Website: walmart
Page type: receipt
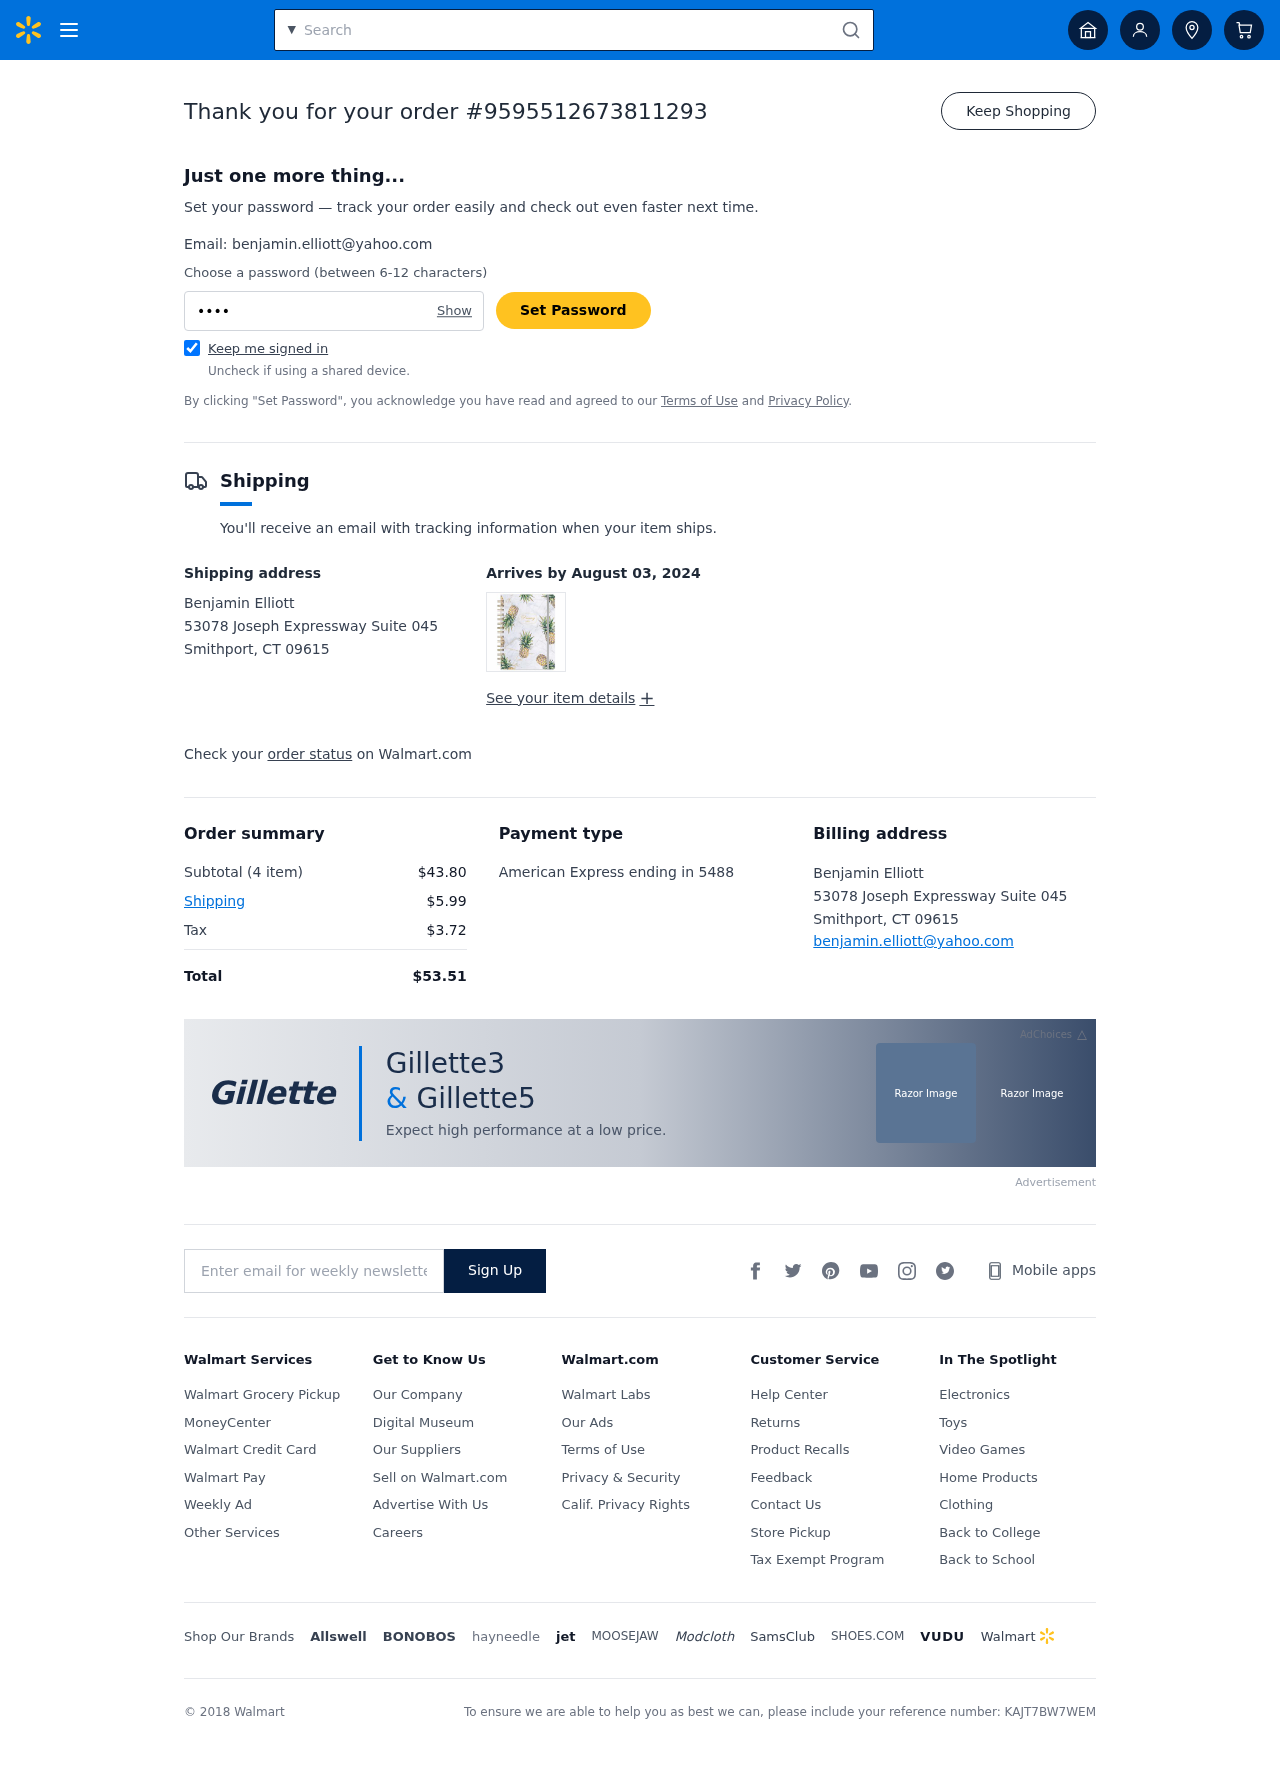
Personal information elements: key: PII_CARD_LAST4
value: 5488
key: PII_CARD_TYPE
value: American Express
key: PII_CITY_STATE_ZIP
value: Smithport, CT 09615
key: PII_EMAIL
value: benjamin.elliott@yahoo.com
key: PII_FULLNAME
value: Benjamin Elliott
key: PII_STREET
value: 53078 Joseph Expressway Suite 045
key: PII_FULLNAME2
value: Benjamin Elliott
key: PII_CITY
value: Smithport
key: PII_STATE_ABBR
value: CT
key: PII_POSTCODE
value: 09615
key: PII_POSTCODE_FULL
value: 09615
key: PII_CITY_STATE
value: Smithport, CT
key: PII_LOCATION21_CITY
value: Smithport
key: PII_POSTCODE_NUMERIC
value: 9615
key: PII_EMAIL2
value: benjamin.elliott@yahoo.com
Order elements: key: ORDER_ID
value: #9595512673811293
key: ORDER_DELIVERY_DATE
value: August 03, 2024
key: ORDER_NUM_ITEMS
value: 4 item
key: ORDER_SUBTOTAL
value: $43.80
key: ORDER_SHIPPING_COST
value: $5.99
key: ORDER_TAX
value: $3.72
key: ORDER_TOTAL
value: $53.51
Search elements: key: HEADER_SEARCH
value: Search